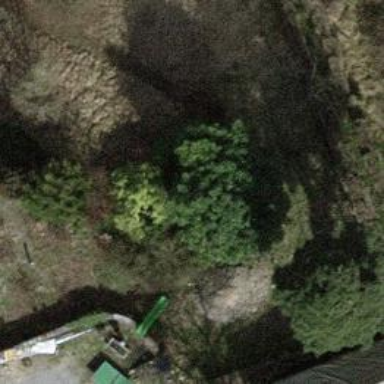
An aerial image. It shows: Evergreen needle-leaved tree.